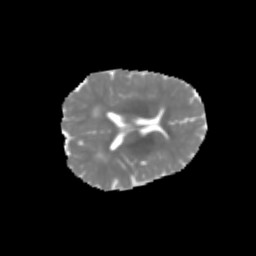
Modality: MD
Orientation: axial
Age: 7
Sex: male
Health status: healthy